Question: I've seen this kind of UI in several different apps:

I'm not sure if there's an open source project that does something similar (I've searched all over github but haven't found anything), but I'd like to verify my approach on implementation before getting started (since I'm a cocoa noob).
I can subclass nstextview, and have the special character grey background as a background. Then, on keydown, update that background image to be the appropriate image. Then, I'll need to do some kind of big switch statement/reverse lookup of the keycode to the string representation of what was pressed and use that.
Does that make sense?
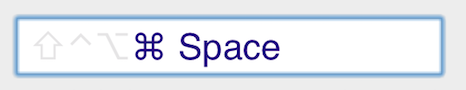
Answer: There are several open source implementations of this kind of control. Two notable ones are <URL> is done for you by these libraries, so they would be a good starting point.